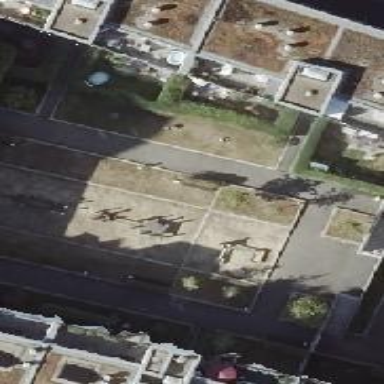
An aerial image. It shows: Playground area for leisure land.